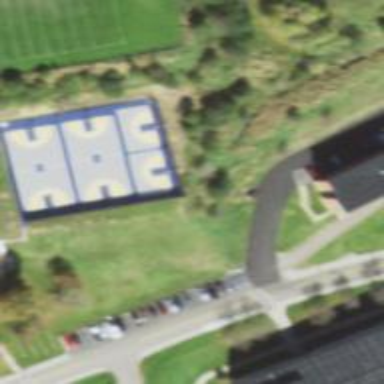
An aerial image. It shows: Tennis court on pitch designated for leisure land.